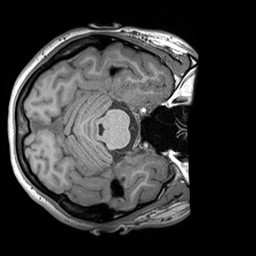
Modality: T1w
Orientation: axial
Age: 27
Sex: female
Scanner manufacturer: siemens
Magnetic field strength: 3 T
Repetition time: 1.6 s
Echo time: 0.00236 s